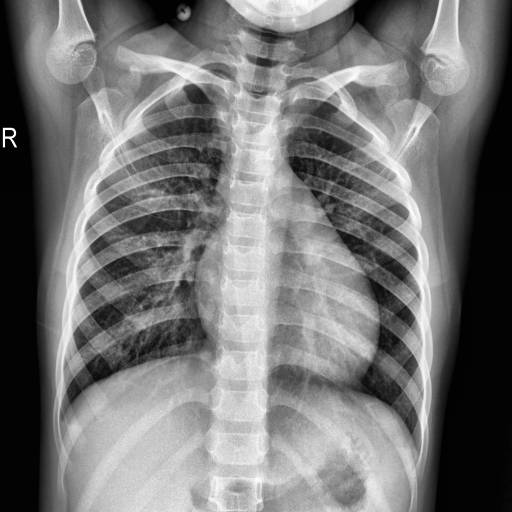
Finding: NORMAL